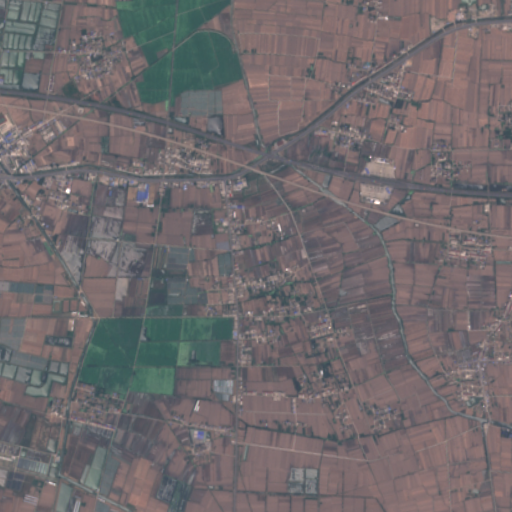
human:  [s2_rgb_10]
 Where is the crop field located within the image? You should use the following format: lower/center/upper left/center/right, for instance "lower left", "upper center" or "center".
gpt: The crop field is located in the lower left of the image.
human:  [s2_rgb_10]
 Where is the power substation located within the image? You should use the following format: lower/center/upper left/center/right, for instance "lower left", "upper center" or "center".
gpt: The power substation is located in the upper left of the image.
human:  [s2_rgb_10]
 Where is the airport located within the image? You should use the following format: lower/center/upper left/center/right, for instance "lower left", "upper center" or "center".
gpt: There is no airport in the image.